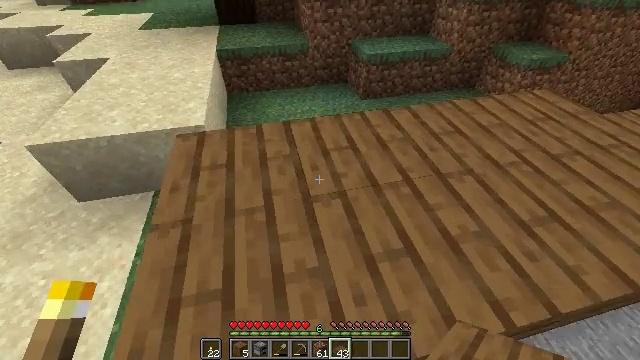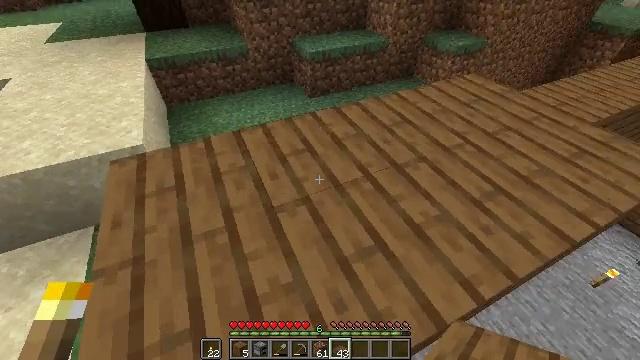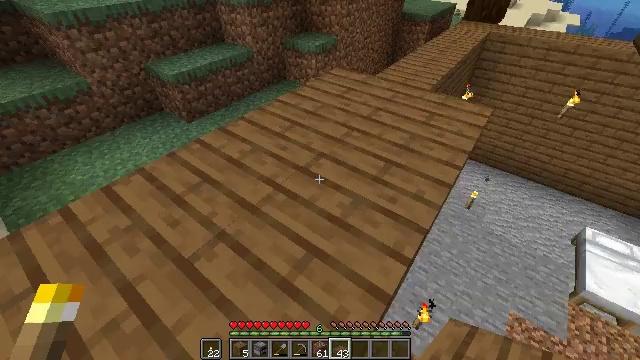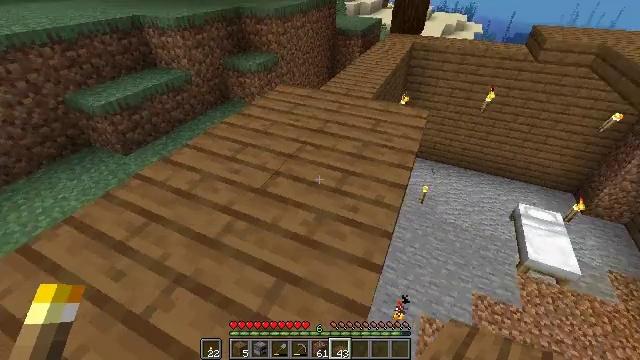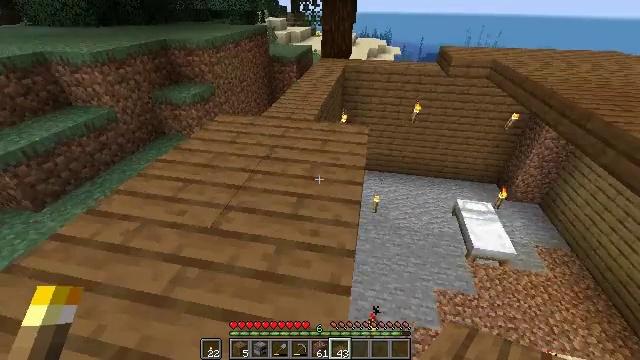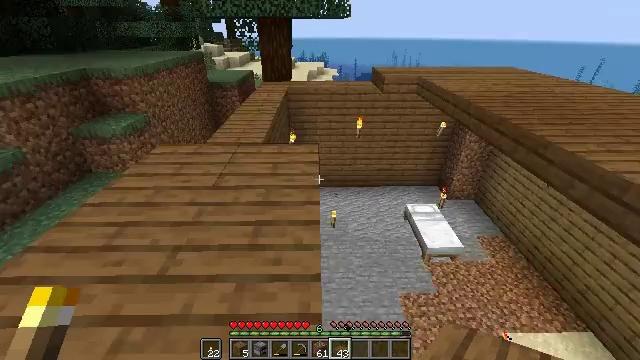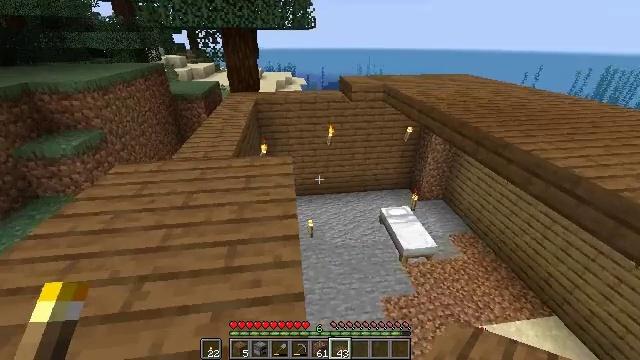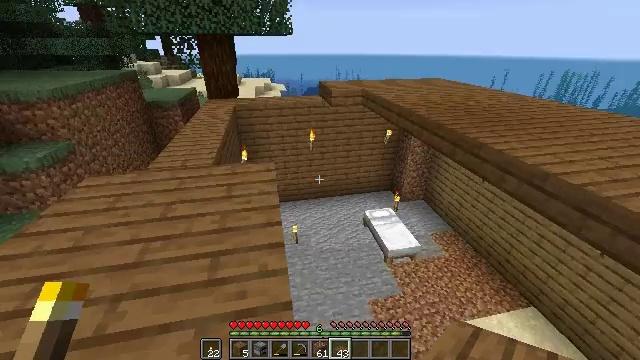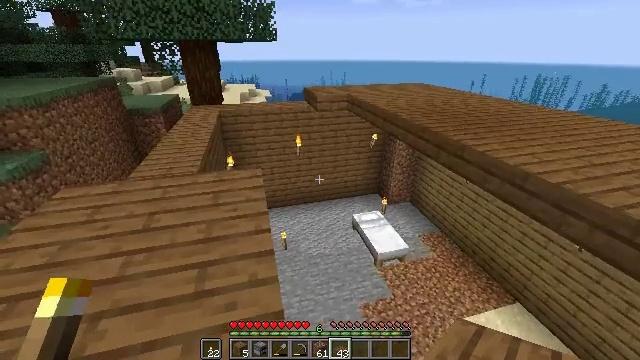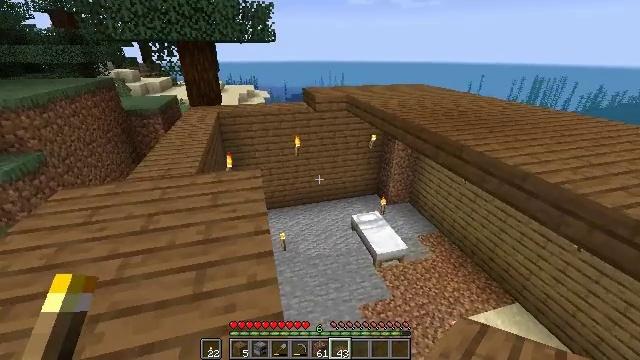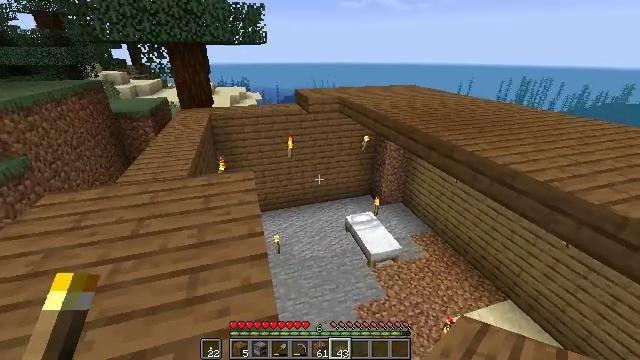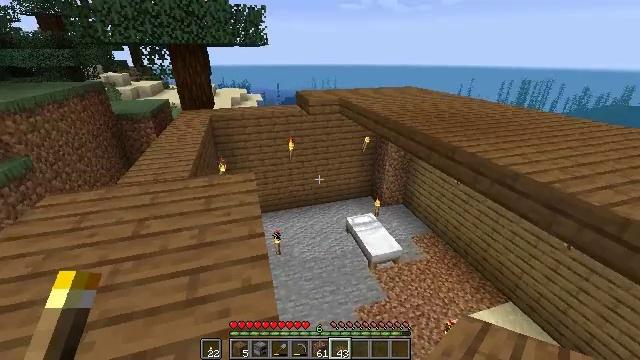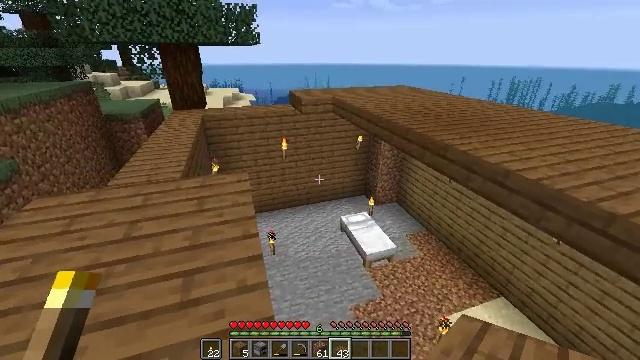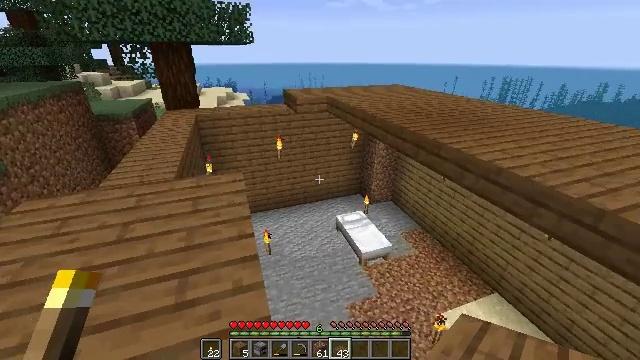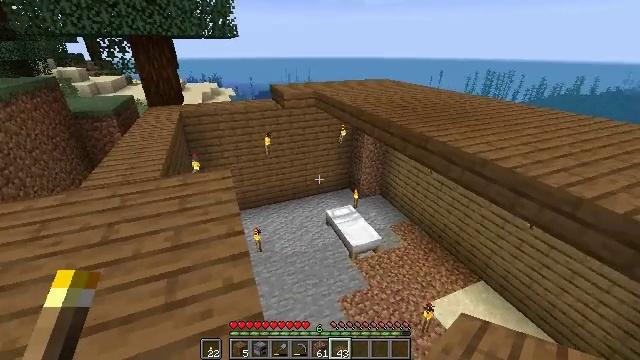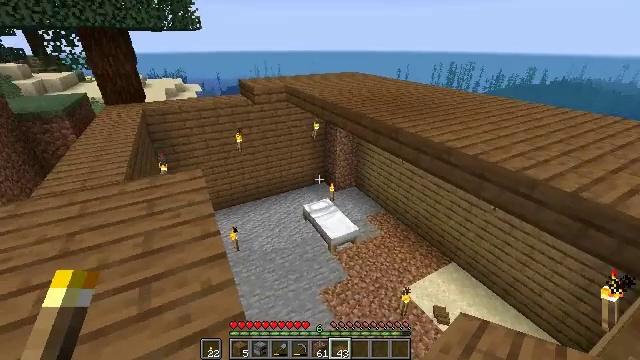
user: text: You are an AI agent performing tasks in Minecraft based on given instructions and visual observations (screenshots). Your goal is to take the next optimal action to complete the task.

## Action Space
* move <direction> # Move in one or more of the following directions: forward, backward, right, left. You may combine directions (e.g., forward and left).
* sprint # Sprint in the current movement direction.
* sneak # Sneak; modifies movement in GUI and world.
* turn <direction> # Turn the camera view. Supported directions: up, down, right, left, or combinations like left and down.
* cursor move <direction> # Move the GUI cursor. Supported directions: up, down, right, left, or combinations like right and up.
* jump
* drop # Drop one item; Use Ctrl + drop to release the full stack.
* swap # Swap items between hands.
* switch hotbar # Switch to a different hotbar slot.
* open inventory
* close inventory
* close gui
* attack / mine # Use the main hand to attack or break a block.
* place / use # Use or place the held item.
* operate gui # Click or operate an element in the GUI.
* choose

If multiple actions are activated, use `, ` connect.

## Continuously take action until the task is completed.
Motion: motion action
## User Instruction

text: Reclaim the spruce slab for later use.
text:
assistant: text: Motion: move forward, sneak, turn right
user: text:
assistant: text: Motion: move forward, sneak, turn right and up
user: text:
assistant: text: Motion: move forward, sneak, turn right and up
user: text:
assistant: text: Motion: move forward, sneak, turn right and up
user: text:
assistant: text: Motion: move forward, sneak, turn right and up
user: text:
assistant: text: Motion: sneak, turn right and up
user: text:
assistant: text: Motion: sneak, turn right and up
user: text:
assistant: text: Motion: sneak, turn right and up
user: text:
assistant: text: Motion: sneak
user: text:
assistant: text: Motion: sneak, turn right
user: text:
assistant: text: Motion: sneak
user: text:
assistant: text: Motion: sneak, turn right
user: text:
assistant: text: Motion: sneak, turn right
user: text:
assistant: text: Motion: sneak, turn right and down
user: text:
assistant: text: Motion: sneak, turn right and down
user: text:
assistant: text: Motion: sneak, turn right and down
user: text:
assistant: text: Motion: sneak, turn right
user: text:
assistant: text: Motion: sneak, turn right
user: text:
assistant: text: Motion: sneak, turn right
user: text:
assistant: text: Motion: sneak, turn right
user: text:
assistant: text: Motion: sneak, turn right
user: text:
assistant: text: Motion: sneak
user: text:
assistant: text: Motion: move forward, sneak
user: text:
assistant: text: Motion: move forward, sneak
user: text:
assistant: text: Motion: move forward, sneak
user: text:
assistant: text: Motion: move forward, sneak, turn right
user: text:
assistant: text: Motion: move forward, sneak, turn right
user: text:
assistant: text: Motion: move forward, sneak, turn right
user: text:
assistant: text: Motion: move forward, sneak, turn right
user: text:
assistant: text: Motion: move forward, sneak, turn right